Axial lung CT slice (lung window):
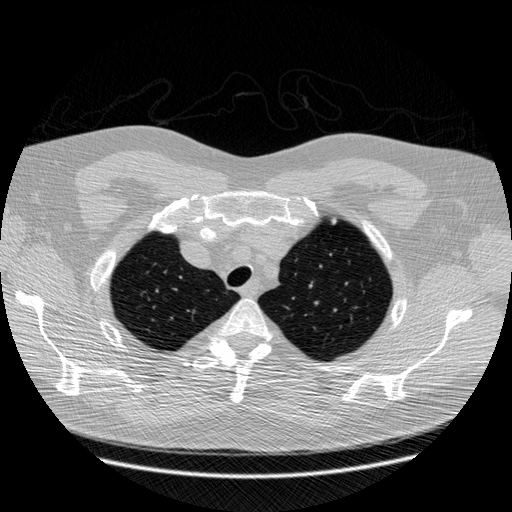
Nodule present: no